一年级 · 计数
从左边数, 第 \$ \qquad \$个是一珠子，第 \$ \qquad \$个是■, 圈出左边的 10 个珠子。

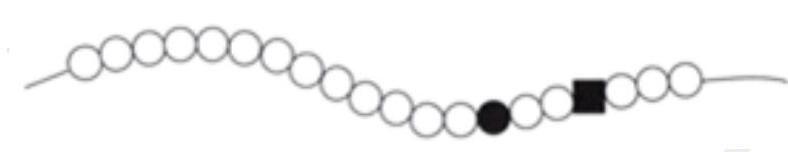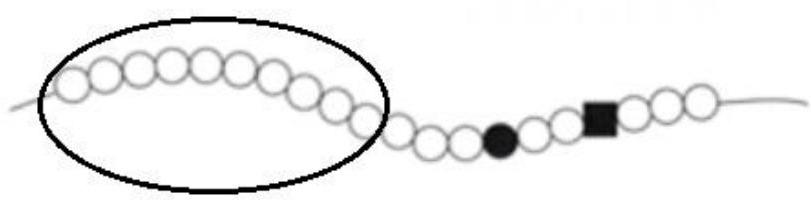
答案: 14 ; 17;